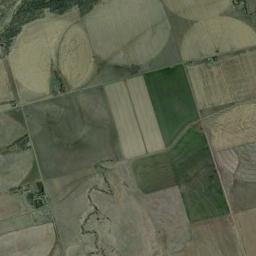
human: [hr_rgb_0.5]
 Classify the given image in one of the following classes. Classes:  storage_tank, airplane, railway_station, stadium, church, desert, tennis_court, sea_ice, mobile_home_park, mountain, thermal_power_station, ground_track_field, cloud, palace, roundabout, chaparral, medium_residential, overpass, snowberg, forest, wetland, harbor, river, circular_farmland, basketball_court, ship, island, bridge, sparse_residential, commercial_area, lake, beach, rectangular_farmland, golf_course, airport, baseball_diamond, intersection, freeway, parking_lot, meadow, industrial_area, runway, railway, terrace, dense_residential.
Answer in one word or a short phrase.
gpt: circular_farmland